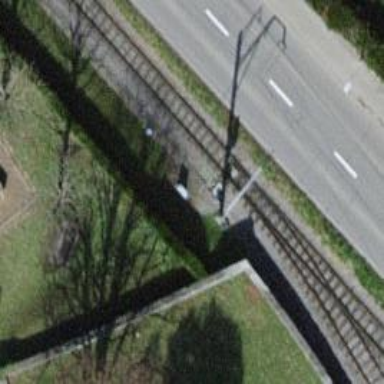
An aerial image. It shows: Narrow-gauge railway with 1 track. The tracks are electrified with contact line.